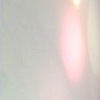
Label: sunburn